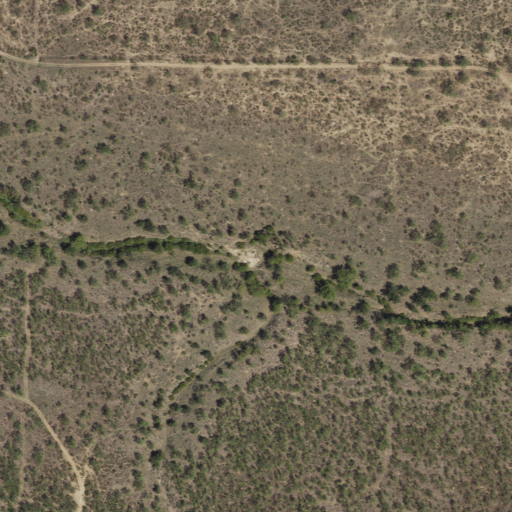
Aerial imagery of valley in Texas named Cobb Draw containing only shrub